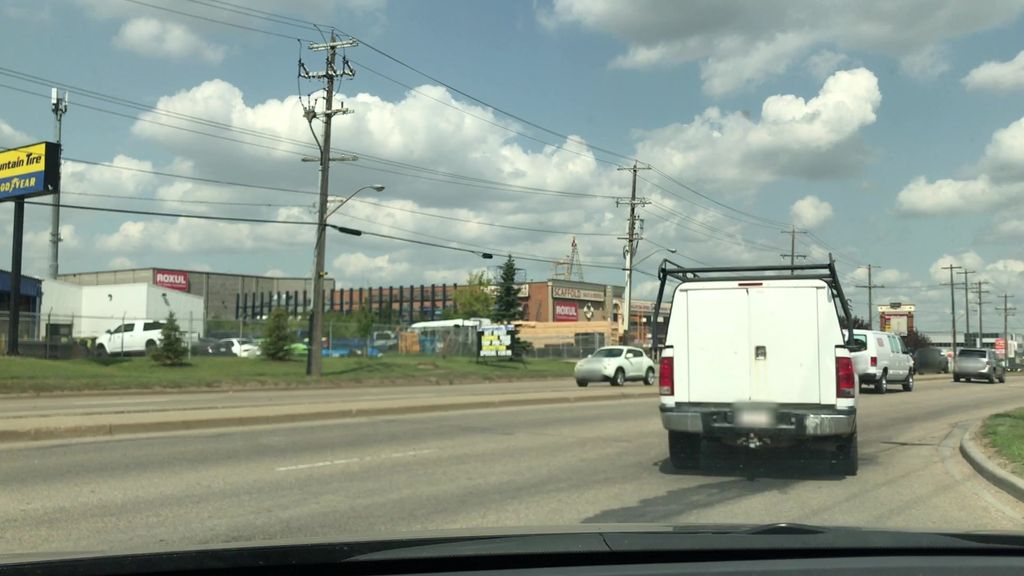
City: edmonton